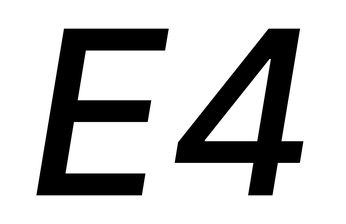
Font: Inter-Italic_Medium_Italic